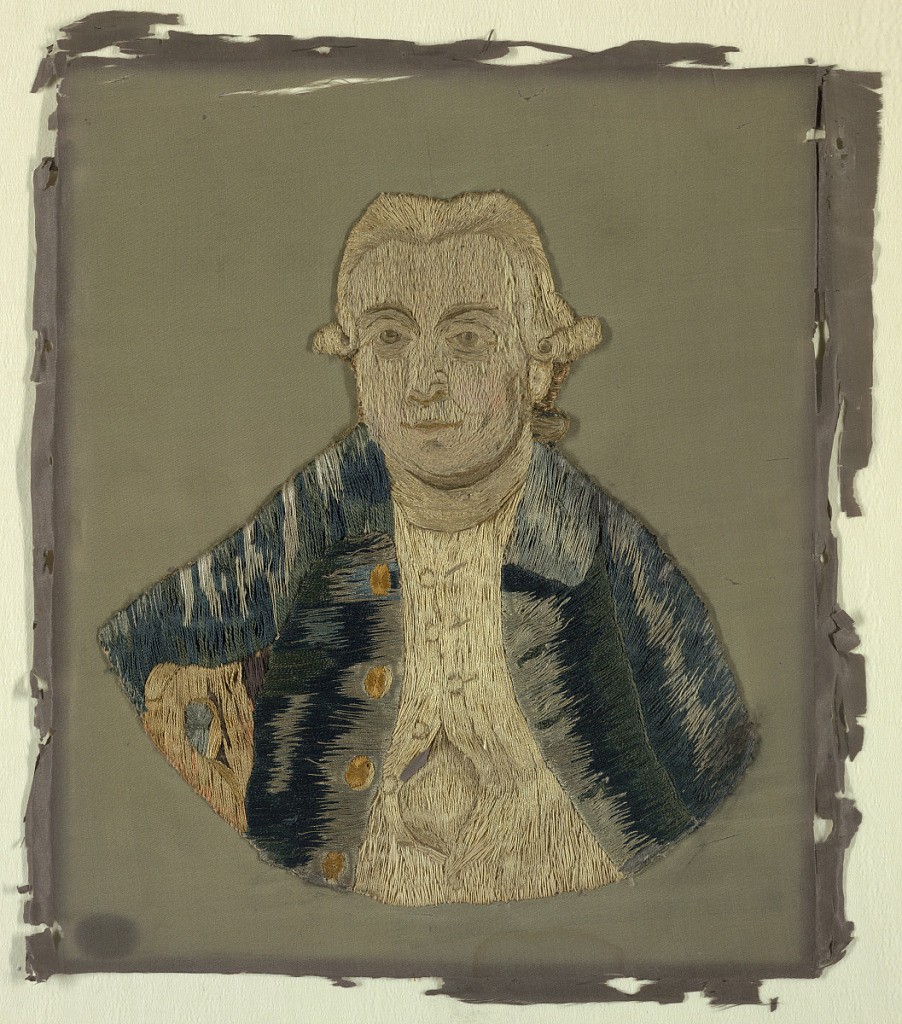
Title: Embroidered picture
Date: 1721
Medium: silk and wool embroidery on linen foundation, applied to silk Technique: embroidered in split and stem stitches on plain weave foundation and appliqued to plain weave backing
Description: Portrait of King George III embroidered on linen, which was later appliqued to a silk ground fabric.